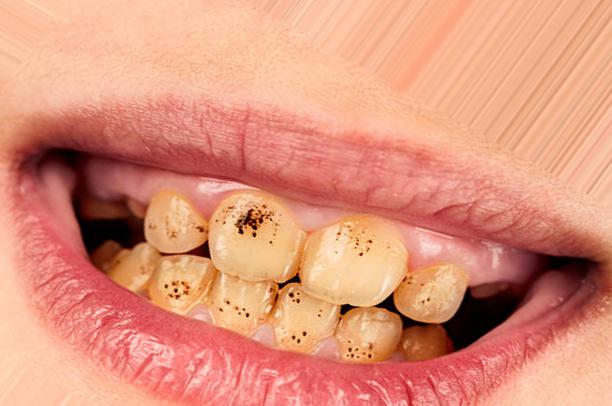
Condition: Tooth Discoloration